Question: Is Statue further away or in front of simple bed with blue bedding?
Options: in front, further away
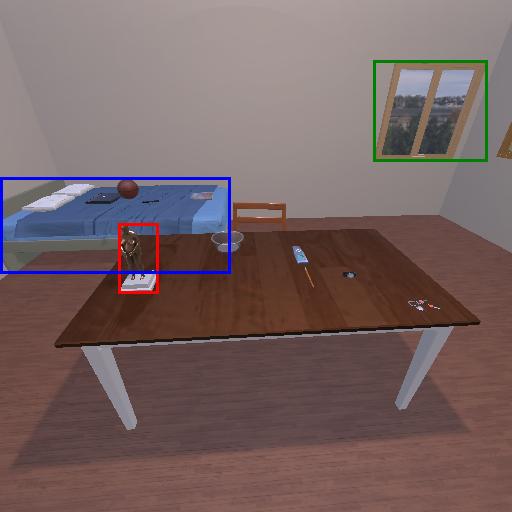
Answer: in front